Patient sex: F
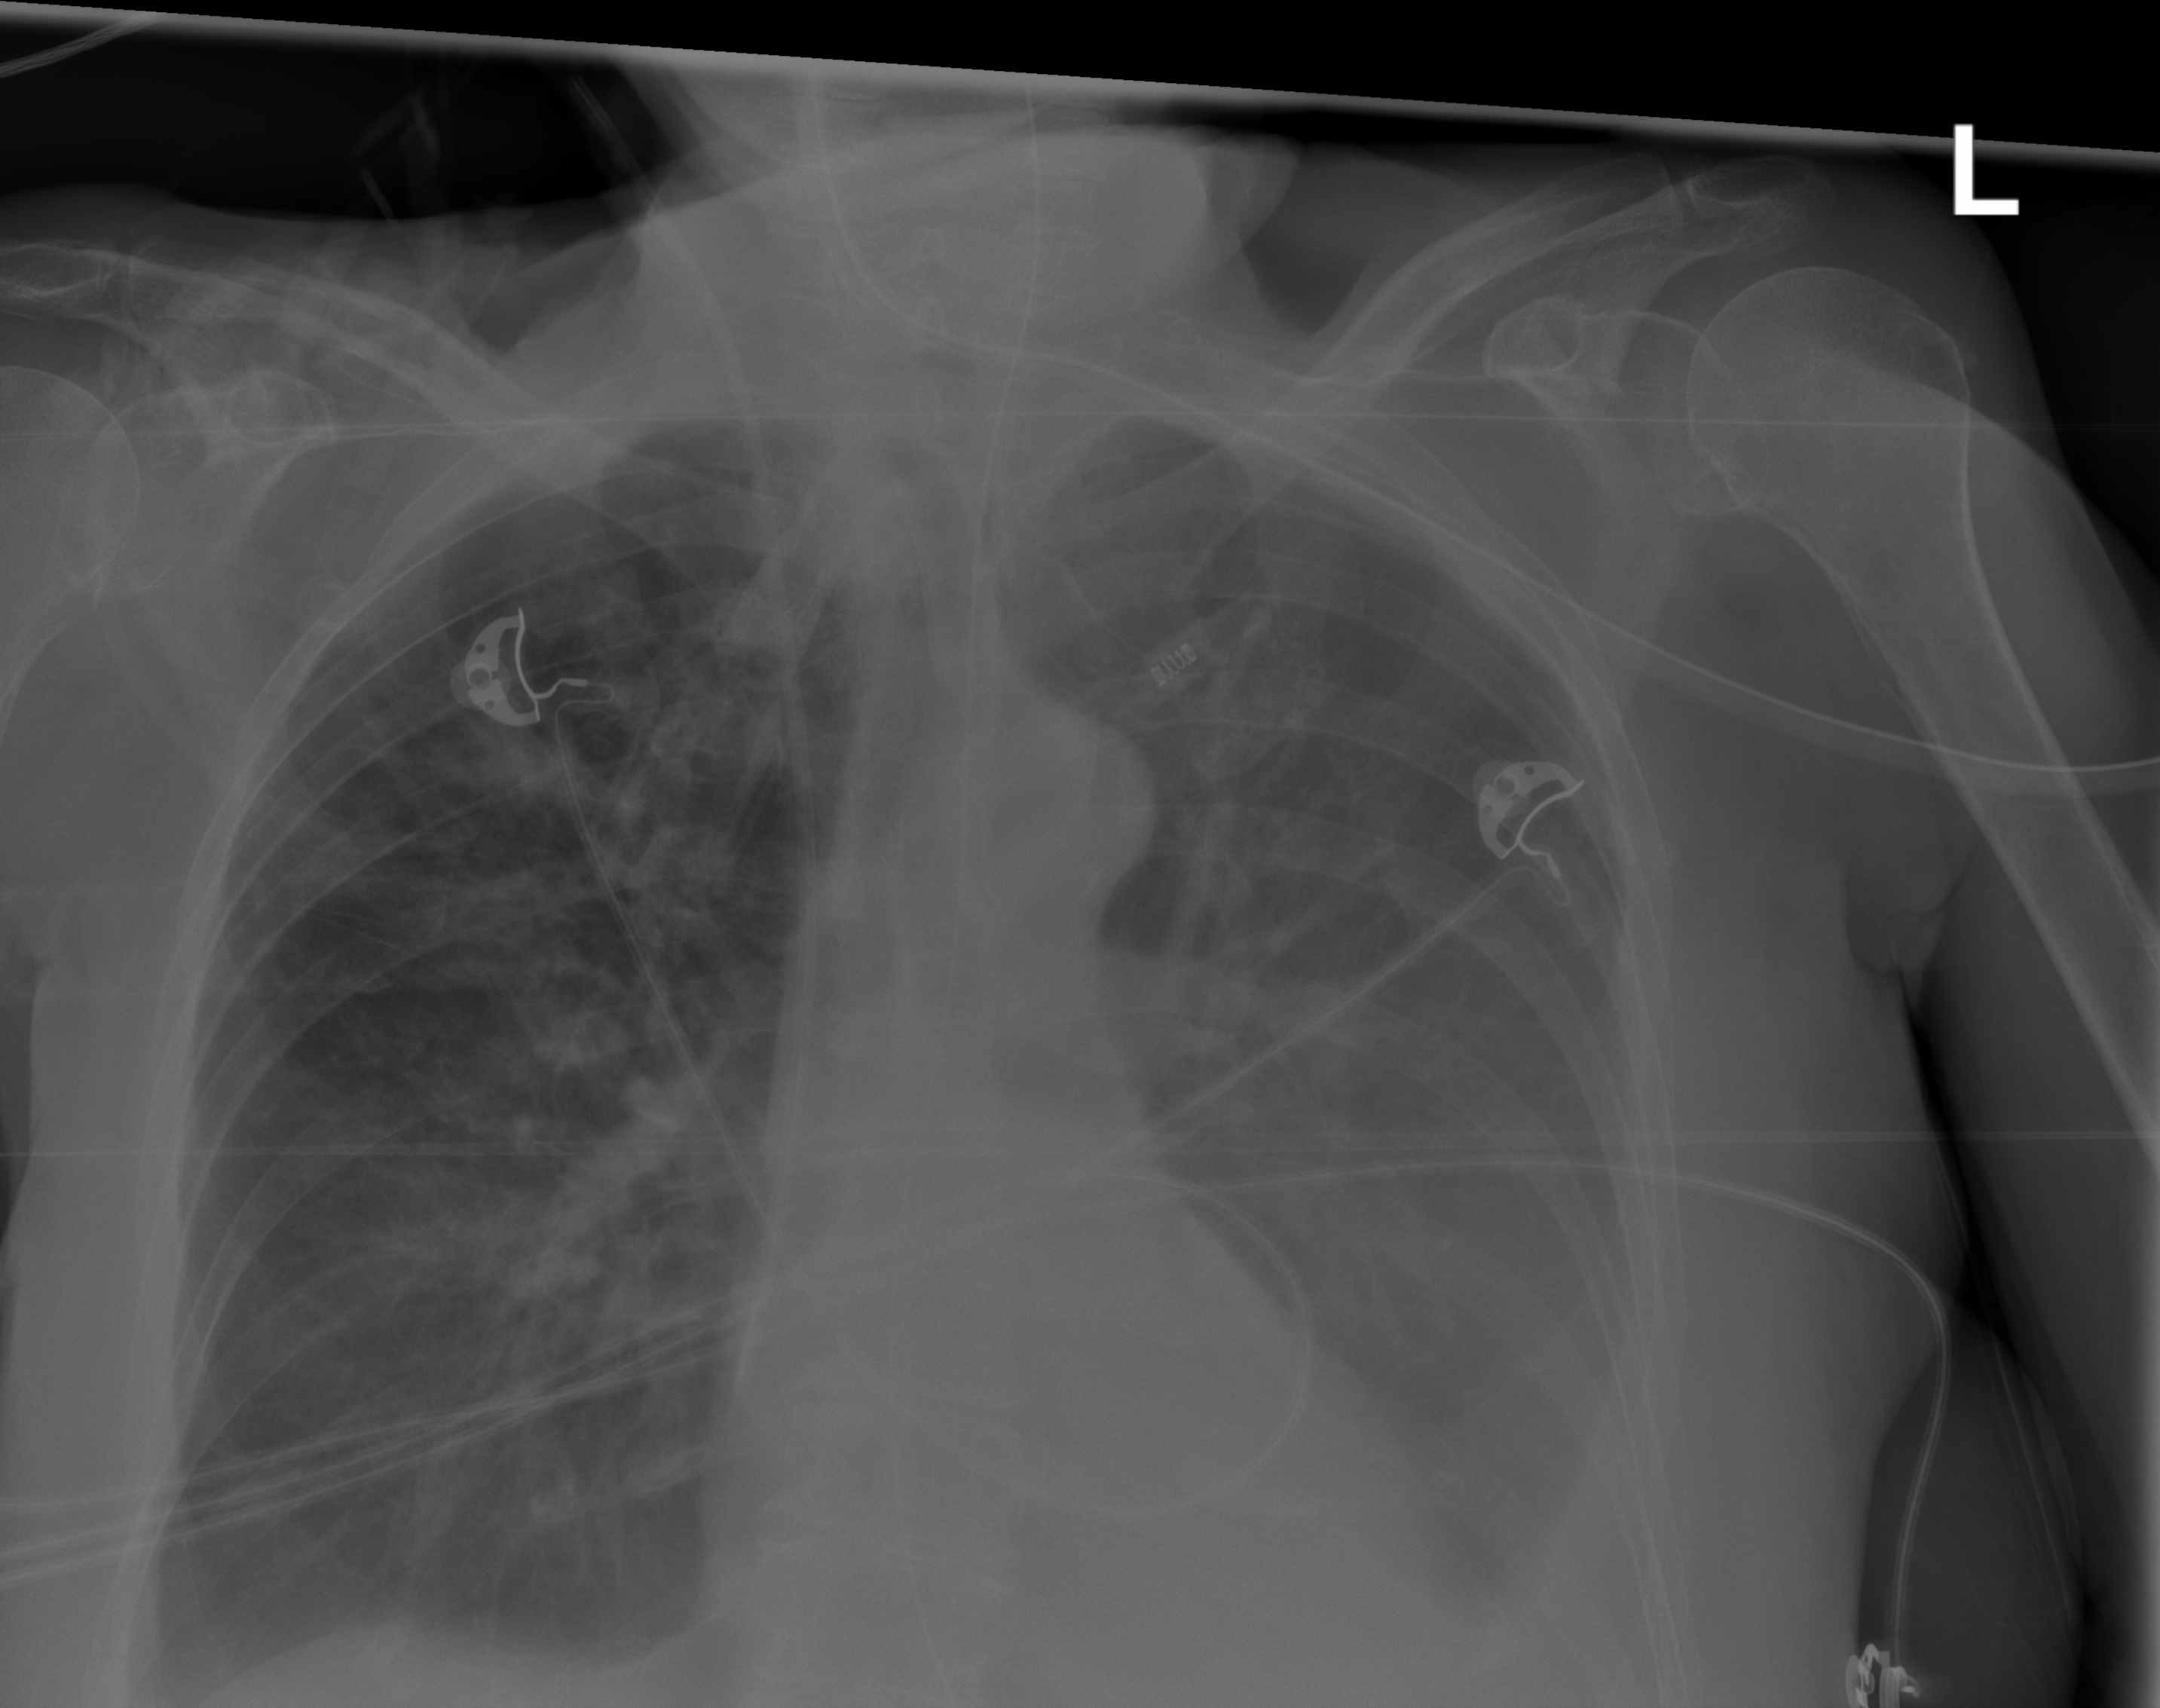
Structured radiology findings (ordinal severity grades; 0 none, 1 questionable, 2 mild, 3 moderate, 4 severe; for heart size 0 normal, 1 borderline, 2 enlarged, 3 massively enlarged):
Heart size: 0
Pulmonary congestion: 0
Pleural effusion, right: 2
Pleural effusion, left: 3
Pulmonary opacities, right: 0
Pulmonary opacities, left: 0
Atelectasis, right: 2
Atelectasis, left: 2